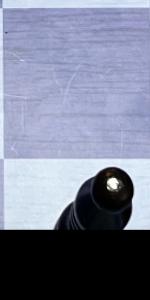
Label: Bishop_Black